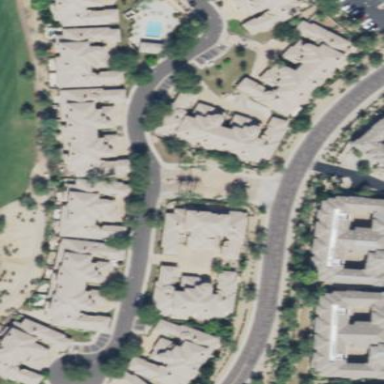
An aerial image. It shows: Residential area with apartments.